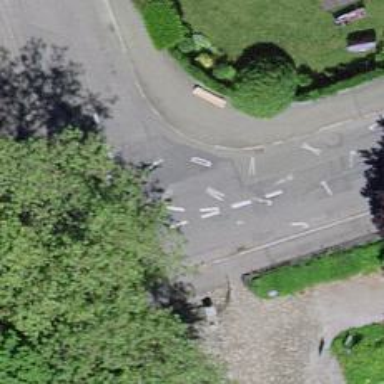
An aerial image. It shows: Residential road with asphalt surface and sidewalks on both sides.